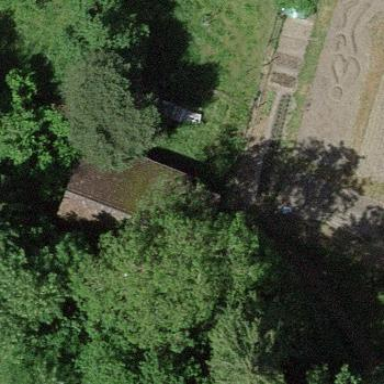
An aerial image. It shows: Barn.